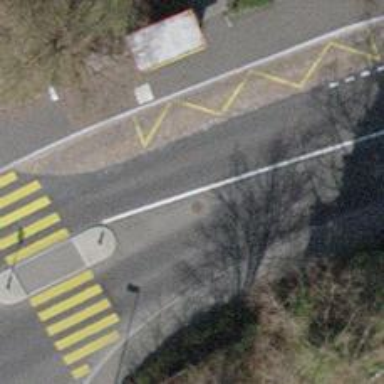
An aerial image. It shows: Bus stop with designated public transport stop position.